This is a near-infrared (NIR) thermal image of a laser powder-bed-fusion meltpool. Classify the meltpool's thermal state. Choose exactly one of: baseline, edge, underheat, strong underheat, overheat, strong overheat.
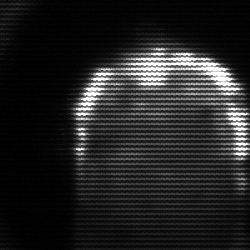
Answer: baseline